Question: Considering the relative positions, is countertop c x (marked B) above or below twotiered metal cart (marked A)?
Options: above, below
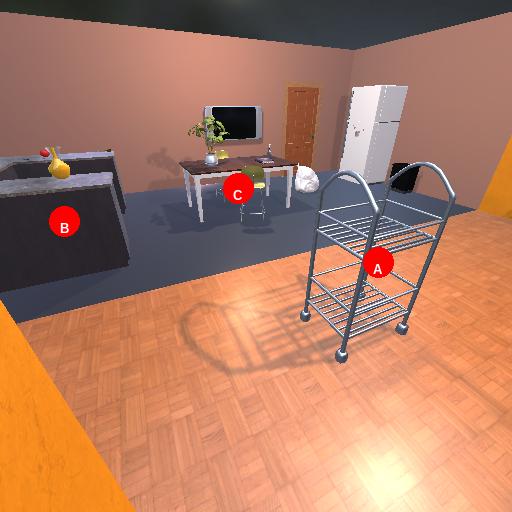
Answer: above